Question: I'm currently working on a multipoint cropping tool and I've been stuck for a few days now. So basically, this works like this:
1) take a large resolution photo with the device's camera
2) put the resulting bitmap on the screen using a custom class(which extends ImageView)
3) draw handlers over the detected contours - these are later used for cropping the large bitmap.

I want to implement a circular zoom when dragging the corner handlers to allow for a better adjustment from the user. This is what I've done so far:
'''
@Override
public void setImageBitmap(Bitmap bm) {
originalBitmap = bm.copy(Bitmap.Config.ARGB_8888, true);
shaderPaint = new Paint();
shader = new BitmapShader(originalBitmap, TileMode.CLAMP, TileMode.CLAMP);
shaderPaint.setShader(shader);
shaderMatrix = new Matrix();
....
'''
'''
@Override
protected void onDraw(Canvas canvas) {
super.onDraw(canvas);
.......
if (zooming) {
shaderMatrix.reset();
inverseMatrix.reset();
if (getImageMatrix().invert(inverseMatrix)) {
float[] pts = new float[2];
pts[0] = currentMovedPoint.x;
pts[1] = currentMovedPoint.y;
inverseMatrix.mapPoints(pts);
shaderMatrix.postTranslate(-pts[0], -pts[1]);
shaderMatrix.postScale(2f, 2f);
shader.setLocalMatrix(shaderMatrix);
canvas.drawCircle(zoomCenterX, zoomCenterY, zoomRadius, shaderPaint);
canvas.drawLine(zoomCenterX - 20, zoomCenterY, zoomCenterX + 20, zoomCenterY, borderPaint);
canvas.drawLine(zoomCenterX, zoomCenterY - 20, zoomCenterX, zoomCenterY + 20, borderPaint);
}
}
'''
zoomCenterX and zoomCenterY are fixed points on the canvas. The problem is that the zoom view is not centered on the currentMovedPoint coordinates(it is offset by exactly zoomCenterX, zoomCenterY). If i set zoomCenterX and zoomCenterY to 0, the zoom view is correctly centered - but i cannot use that since only a quarter of zoom circle appears on the screen.
I have tried translating the shaderMatrix by zoomCenterX and zoomCenterY with no success(the zoom view is still not centered on the currently selected point).
Am I going about this the wrong way or is there something I am missing ?
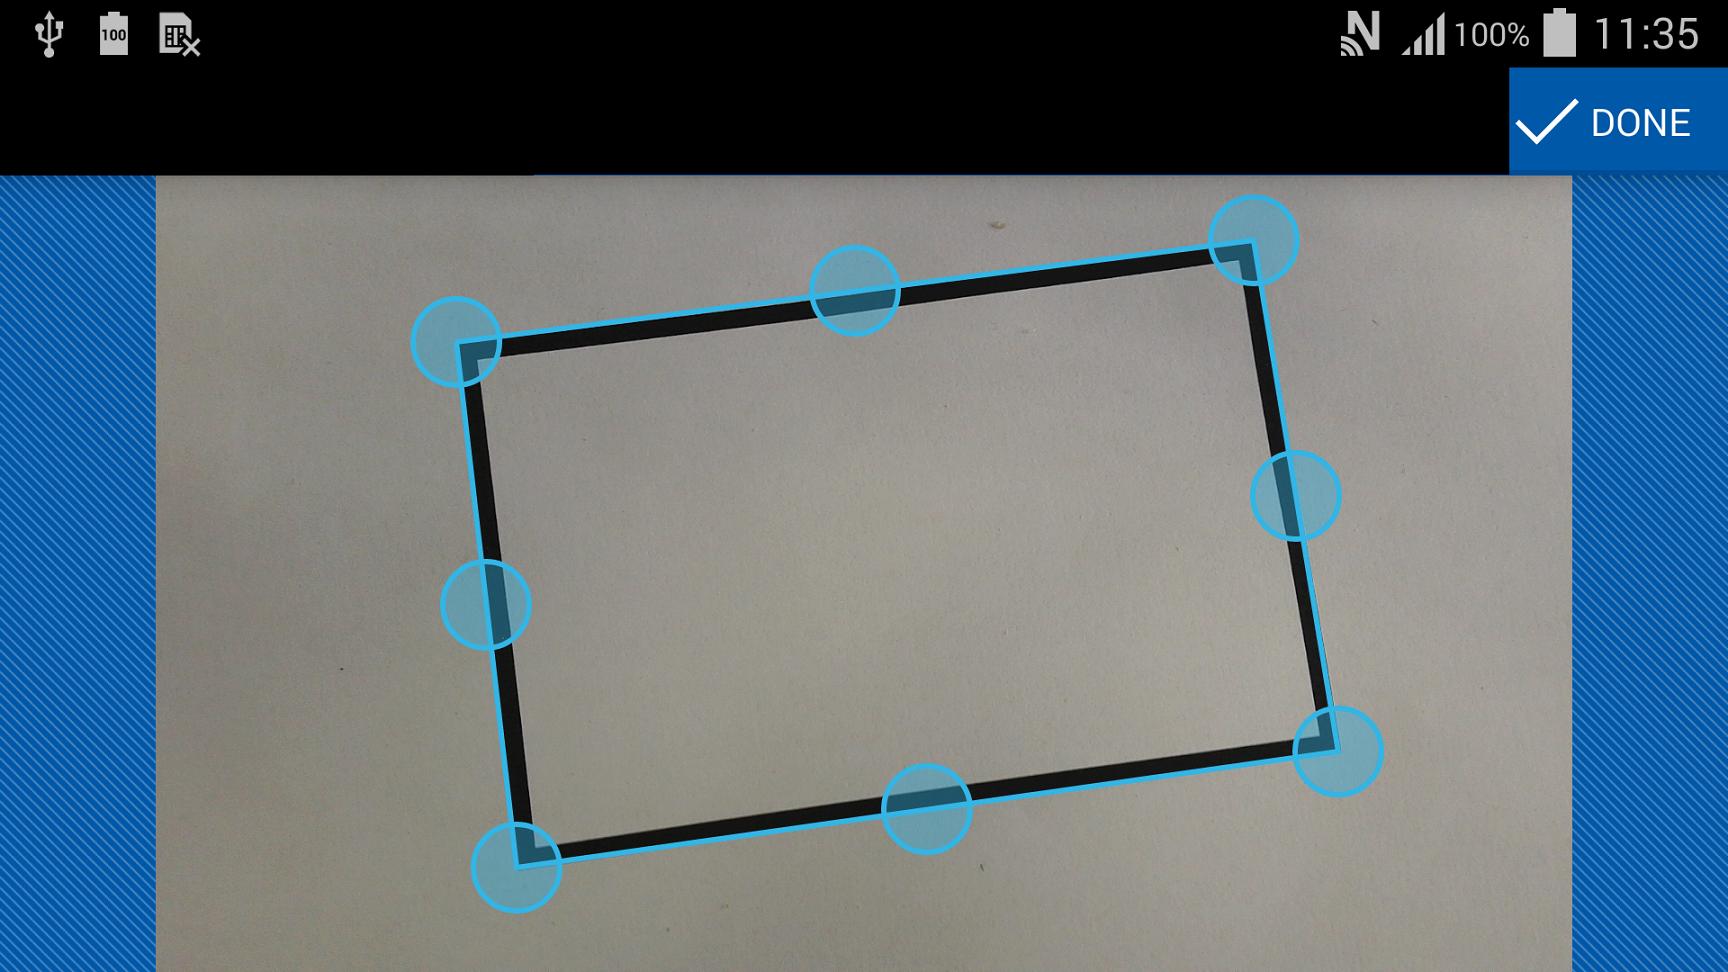
Answer: Ok, so posting the problem made me examine my algorithm once more. The problem was I needed to apply another translation to the shader matrix before attaching it to the shader.
So i added:
'''
float[] centerPts = new float[2];
centerPts[0] = zoomCenterX;
centerPts[1] = zoomCenterY;
inverseMatrix.mapPoints(centerPts);
shaderMatrix.postTranslate(-centerPts[0], centerPts[1]);
'''
after
'''
shaderMatrix.postScale(2f, 2f);
'''